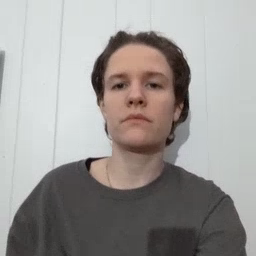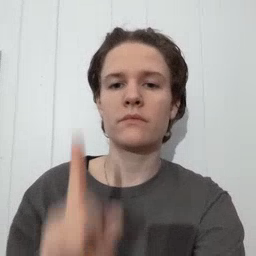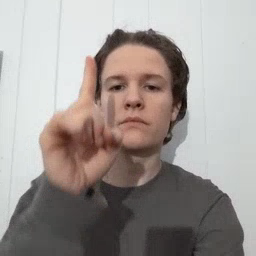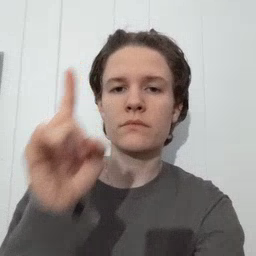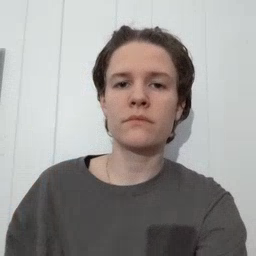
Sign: up